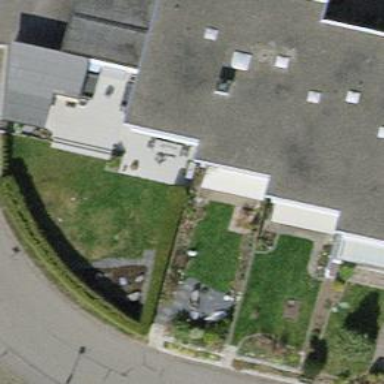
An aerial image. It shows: Terrace building.